Question: Just getting started with iOS, and trying to make the collection view on the right be a child view of the view on the left. I cant seem to drag it in. I think part of the problem is that on the left hand part of the nav (immediate left of the work area) the collection view is being called a scene. To create the view into which I want to put the collection view, I just dragged a new view controller into the work area, then did the control+click to add it to the main tab view. I am going to want another view above the collection view, but first things first...
Do I have to do this programmatically?

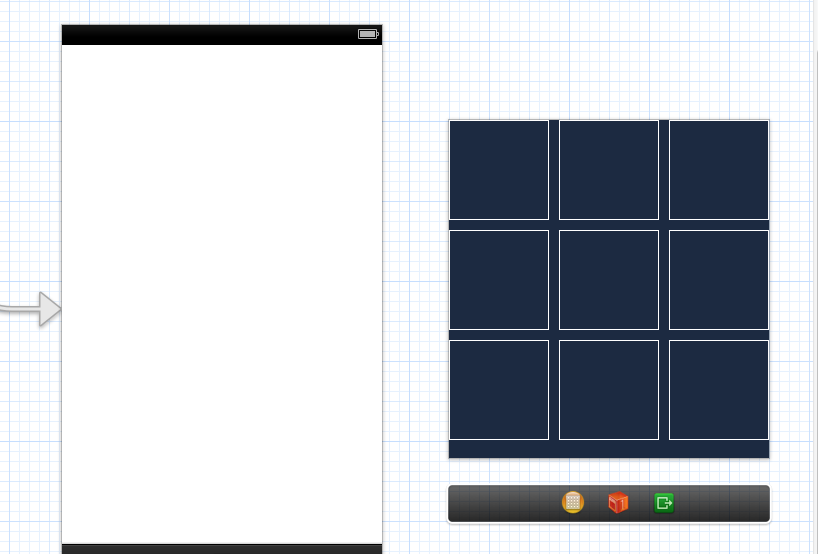
Answer: UICollectionView inherent from UIScrollView:UIView, so you can add in your IB or in code:
Like tableView, drag delegate and datasource to ViewController.If you want more collectiotionView, create more flowlayouts.